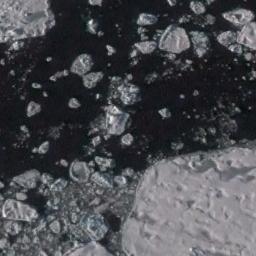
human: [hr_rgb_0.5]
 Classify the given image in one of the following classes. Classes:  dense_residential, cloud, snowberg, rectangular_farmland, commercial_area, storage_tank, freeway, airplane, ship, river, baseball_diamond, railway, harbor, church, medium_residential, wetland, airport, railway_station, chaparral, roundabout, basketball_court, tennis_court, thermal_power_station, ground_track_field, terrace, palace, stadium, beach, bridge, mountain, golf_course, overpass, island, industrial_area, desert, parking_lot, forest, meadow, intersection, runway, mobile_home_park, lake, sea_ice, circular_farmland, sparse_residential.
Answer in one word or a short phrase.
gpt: sea_ice